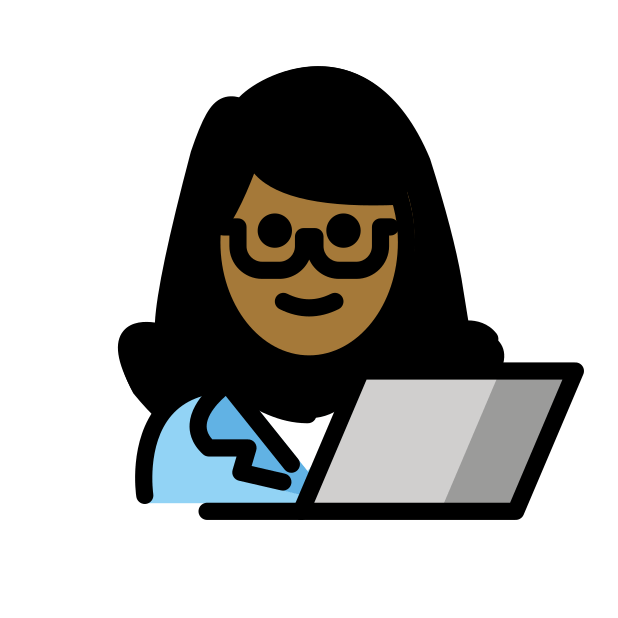
woman technologist: medium-dark skin tone